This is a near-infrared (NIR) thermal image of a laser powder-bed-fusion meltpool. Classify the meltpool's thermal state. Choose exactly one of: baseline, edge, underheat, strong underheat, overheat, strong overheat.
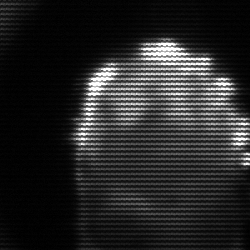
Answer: baseline